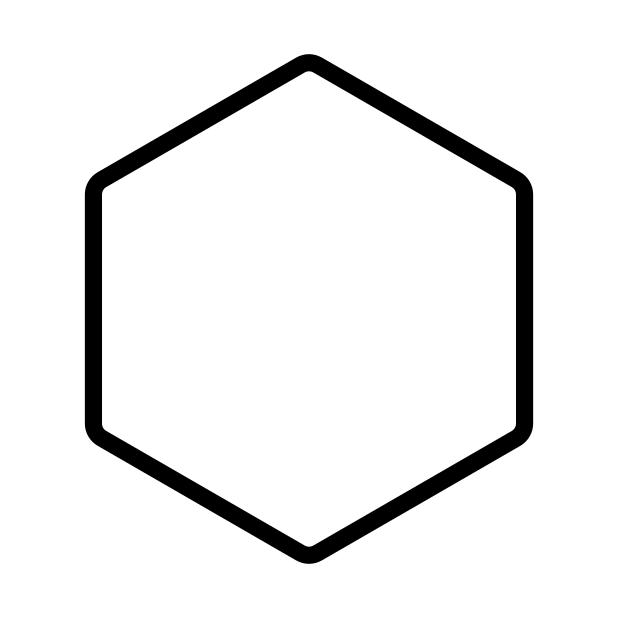
white hexagon